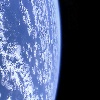
Label: cloud